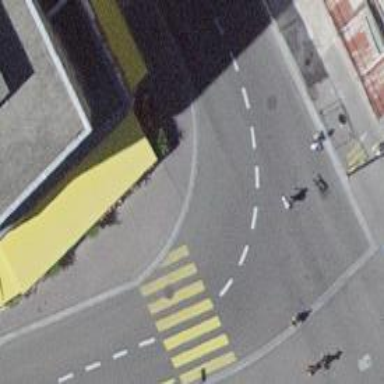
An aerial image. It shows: Kerb barrier.